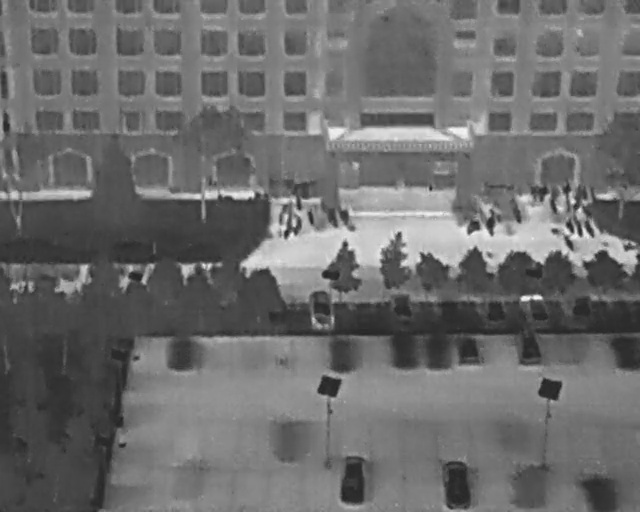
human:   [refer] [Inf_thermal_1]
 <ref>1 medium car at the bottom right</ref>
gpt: <box>[[67, 91, 75, 97, 178]]</box>

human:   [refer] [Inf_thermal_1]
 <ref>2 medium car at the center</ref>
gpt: <box>[[46, 57, 53, 62, 176], [60, 57, 65, 62, 176]]</box>

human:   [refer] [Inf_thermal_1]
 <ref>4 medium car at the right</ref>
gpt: <box>[[74, 58, 79, 63, 176], [81, 57, 85, 62, 169], [70, 66, 75, 70, 171], [79, 65, 85, 70, 169]]</box>

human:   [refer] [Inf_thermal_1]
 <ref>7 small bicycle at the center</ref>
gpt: <box>[[44, 38, 47, 40, 168], [42, 40, 45, 42, 12], [43, 43, 46, 45, 12], [44, 40, 46, 41, 2], [44, 42, 48, 44, 4], [47, 41, 49, 43, 163], [50, 41, 53, 43, 157]]</box>

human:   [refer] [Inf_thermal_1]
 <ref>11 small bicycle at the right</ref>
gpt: <box>[[72, 42, 75, 45, 172], [81, 36, 84, 38, 2], [79, 40, 82, 42, 171], [83, 36, 86, 38, 15], [86, 35, 90, 37, 2], [85, 39, 87, 41, 2], [88, 37, 92, 39, 2], [87, 46, 90, 48, 143], [87, 43, 90, 45, 152], [88, 43, 92, 45, 167], [90, 43, 93, 45, 156]]</box>

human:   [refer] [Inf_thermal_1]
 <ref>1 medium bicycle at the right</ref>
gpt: <box>[[74, 42, 78, 44, 2]]</box>